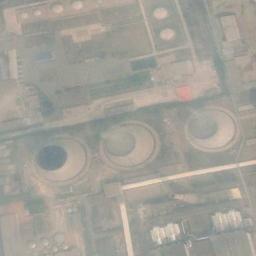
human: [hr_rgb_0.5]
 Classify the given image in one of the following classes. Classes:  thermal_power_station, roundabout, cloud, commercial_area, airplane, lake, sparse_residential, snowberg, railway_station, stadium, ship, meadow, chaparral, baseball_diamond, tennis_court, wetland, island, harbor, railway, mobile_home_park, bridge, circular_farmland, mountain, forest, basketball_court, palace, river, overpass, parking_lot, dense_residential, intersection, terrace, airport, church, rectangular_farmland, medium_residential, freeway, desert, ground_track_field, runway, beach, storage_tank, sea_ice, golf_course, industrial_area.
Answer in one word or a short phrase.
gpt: thermal_power_station